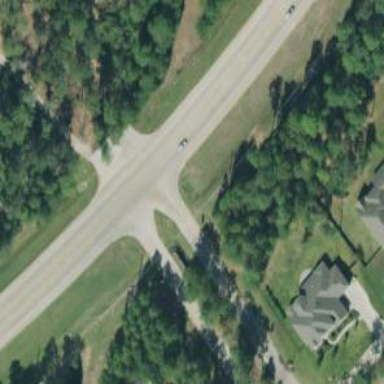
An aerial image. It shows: Road with stop sign.